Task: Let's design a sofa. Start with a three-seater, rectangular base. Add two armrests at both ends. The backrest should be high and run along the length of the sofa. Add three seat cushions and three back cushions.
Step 498:
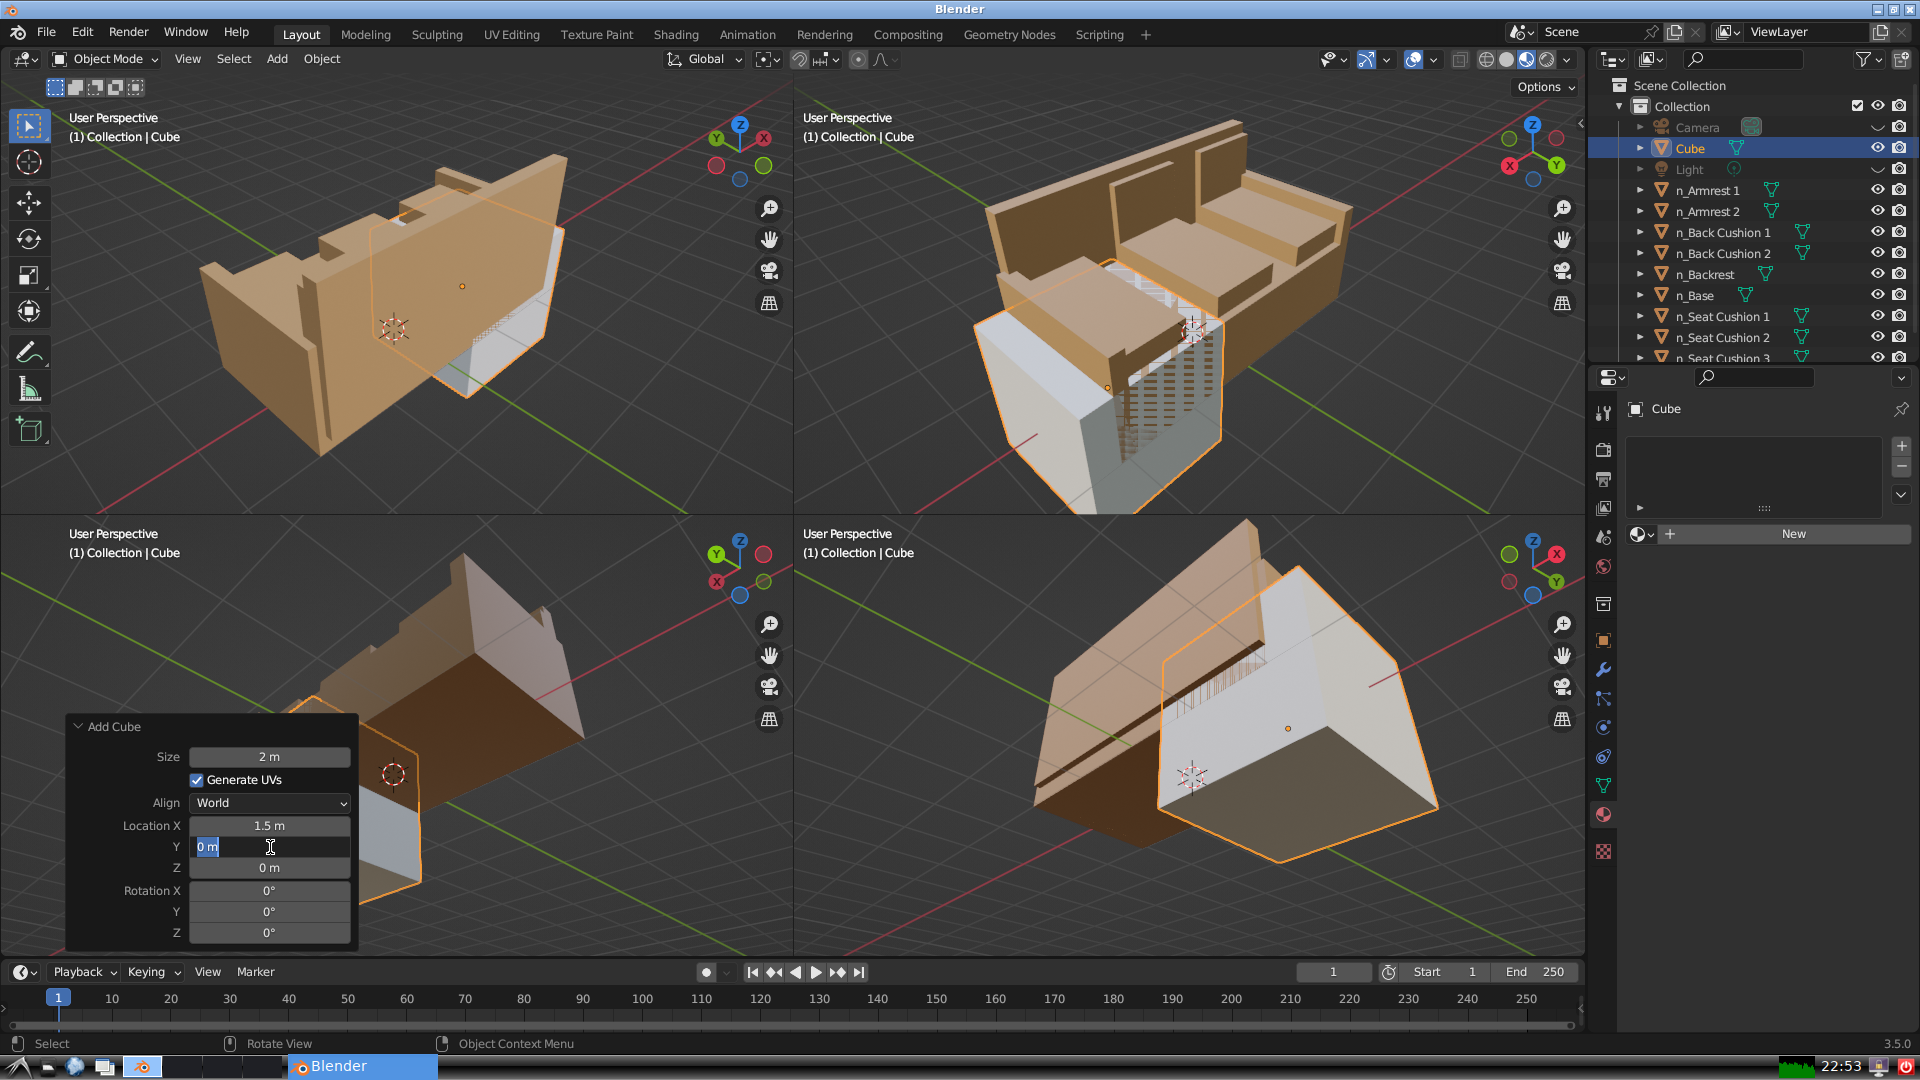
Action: input_text: -0.9